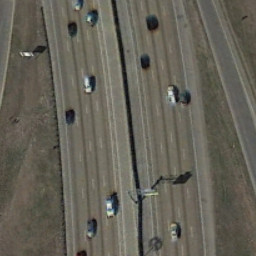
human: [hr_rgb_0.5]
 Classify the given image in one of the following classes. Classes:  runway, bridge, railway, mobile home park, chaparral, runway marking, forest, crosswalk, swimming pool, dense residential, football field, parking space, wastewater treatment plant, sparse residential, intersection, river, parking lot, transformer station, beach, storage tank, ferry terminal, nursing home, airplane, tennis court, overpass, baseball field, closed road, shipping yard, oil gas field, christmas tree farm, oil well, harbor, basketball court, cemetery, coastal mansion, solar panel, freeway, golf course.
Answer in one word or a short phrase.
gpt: freeway